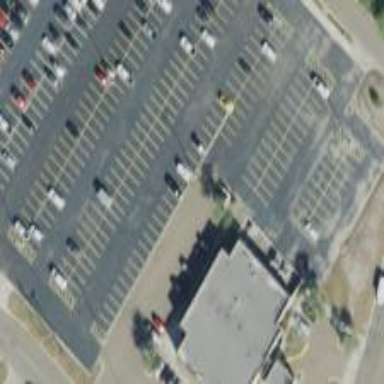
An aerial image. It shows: Parking area with surface.